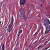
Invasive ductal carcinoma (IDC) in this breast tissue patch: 1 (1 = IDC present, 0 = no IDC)